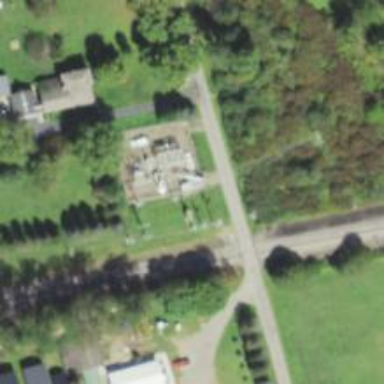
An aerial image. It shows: Railway level crossing.